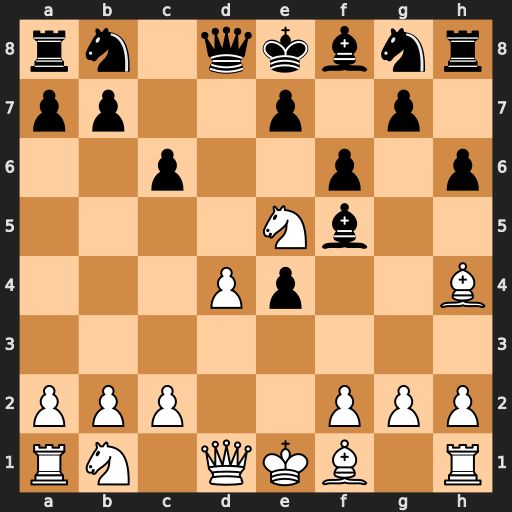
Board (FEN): rn1qkbnr/pp2p1p1/2p2p1p/4Nb2/3Pp2B/8/PPP2PPP/RN1QKB1R
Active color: w
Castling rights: KQkq
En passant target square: -
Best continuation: Qh5+ g6 Nxg6 Bxg6 Qxg6+